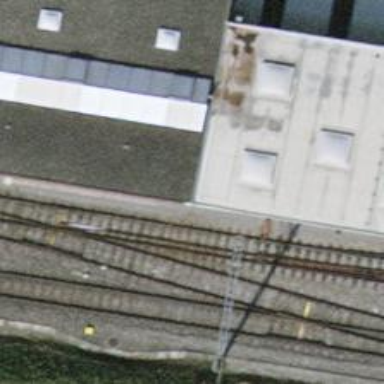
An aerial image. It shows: Single-track railway spur.